Interaction volume radius: 5 \u00c5
Interaction volume height: 20 \u00c5
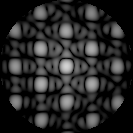
Disorder parameter: 0.0978